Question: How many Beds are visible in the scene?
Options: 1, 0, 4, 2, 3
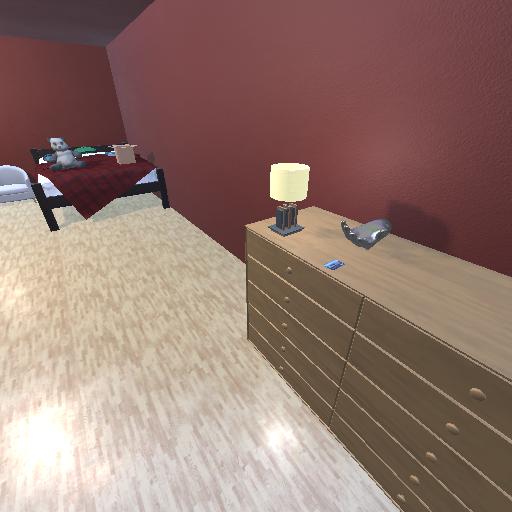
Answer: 1